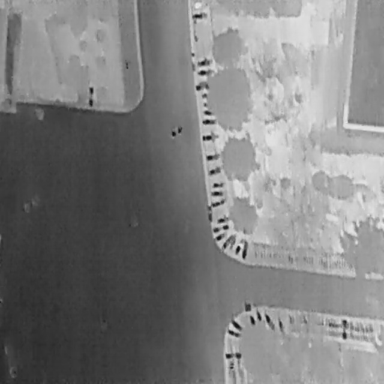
There are 22 objects shown in the infrared image, including 20 Bicycles, and two People.